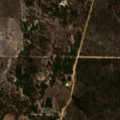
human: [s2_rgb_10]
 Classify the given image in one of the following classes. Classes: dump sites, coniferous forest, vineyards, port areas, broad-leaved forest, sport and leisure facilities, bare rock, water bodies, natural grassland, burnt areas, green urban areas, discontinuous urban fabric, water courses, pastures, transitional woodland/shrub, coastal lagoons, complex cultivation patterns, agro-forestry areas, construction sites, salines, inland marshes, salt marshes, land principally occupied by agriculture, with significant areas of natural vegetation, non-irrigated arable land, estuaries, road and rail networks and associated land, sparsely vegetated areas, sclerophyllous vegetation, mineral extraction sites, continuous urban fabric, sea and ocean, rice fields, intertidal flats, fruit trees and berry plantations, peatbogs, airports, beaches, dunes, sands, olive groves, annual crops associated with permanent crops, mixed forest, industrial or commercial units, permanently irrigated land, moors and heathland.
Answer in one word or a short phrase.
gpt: agro-forestry areas, coniferous forest, transitional woodland/shrub